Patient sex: F
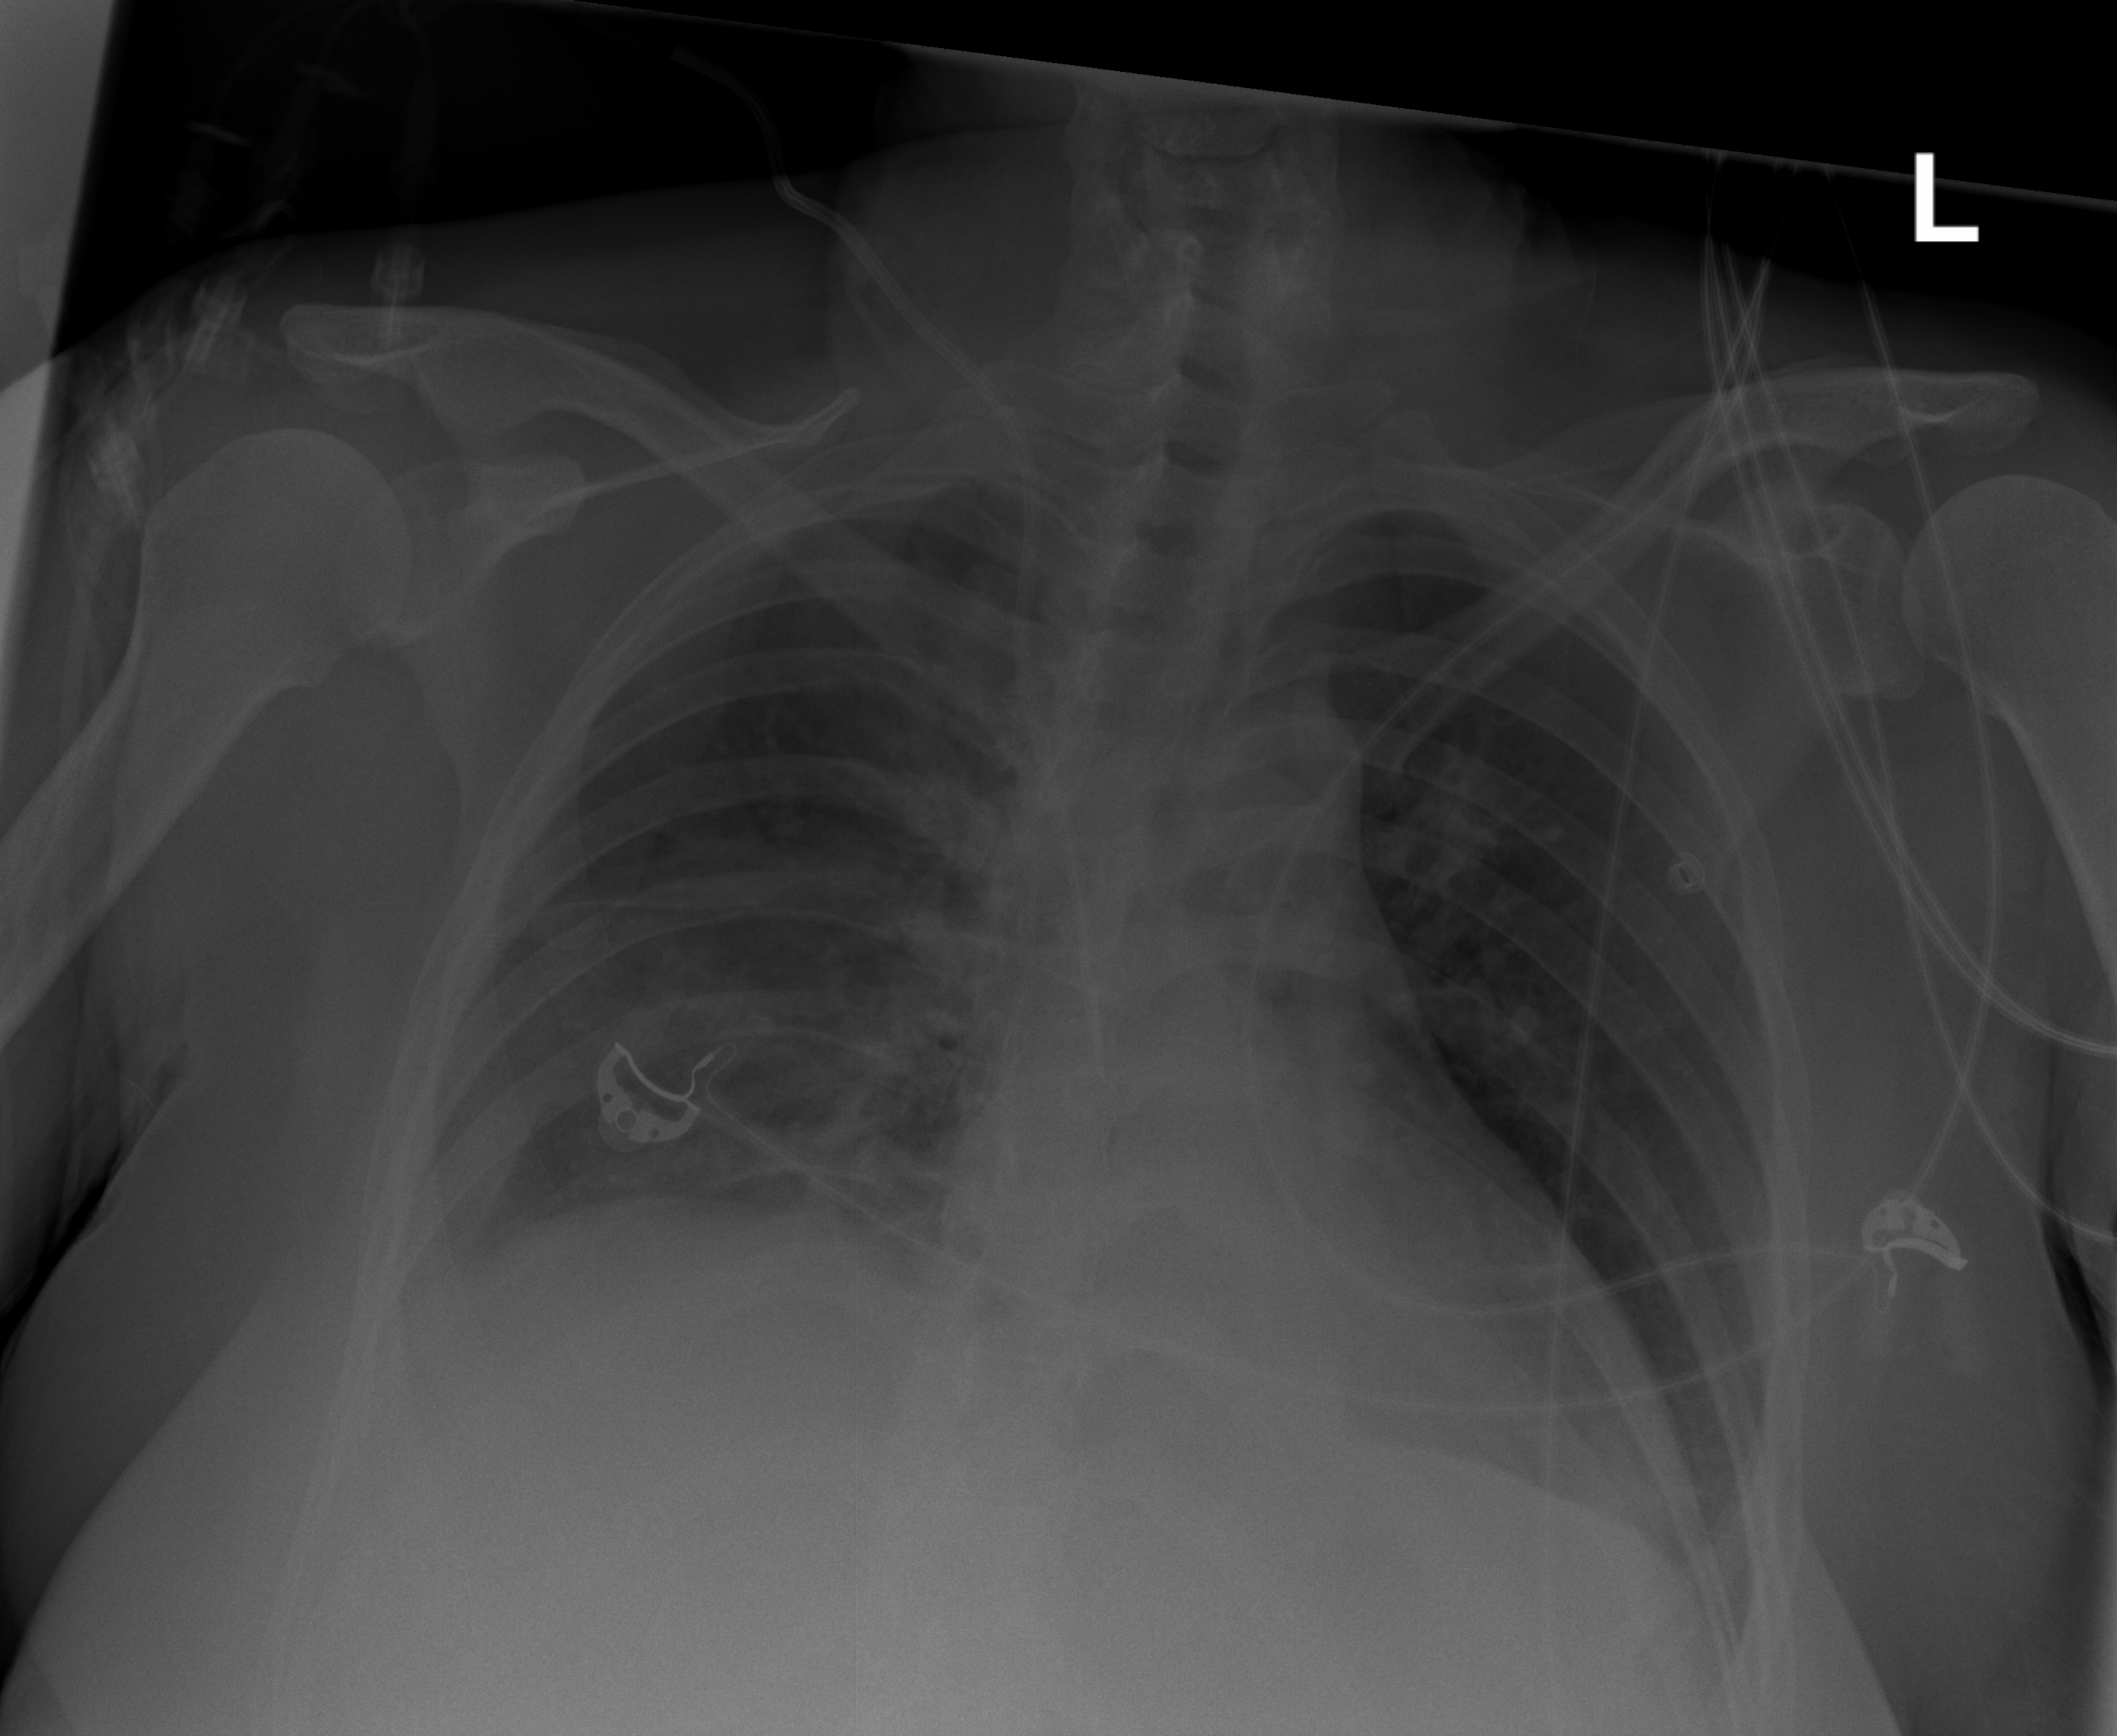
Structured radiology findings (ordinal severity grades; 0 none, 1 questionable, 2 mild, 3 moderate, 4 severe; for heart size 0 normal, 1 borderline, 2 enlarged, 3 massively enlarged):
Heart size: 0
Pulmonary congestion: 2
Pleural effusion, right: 2
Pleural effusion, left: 1
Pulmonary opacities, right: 2
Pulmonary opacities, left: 0
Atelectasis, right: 2
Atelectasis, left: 0